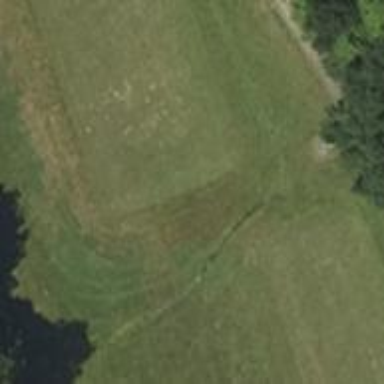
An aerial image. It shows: Golf tee.